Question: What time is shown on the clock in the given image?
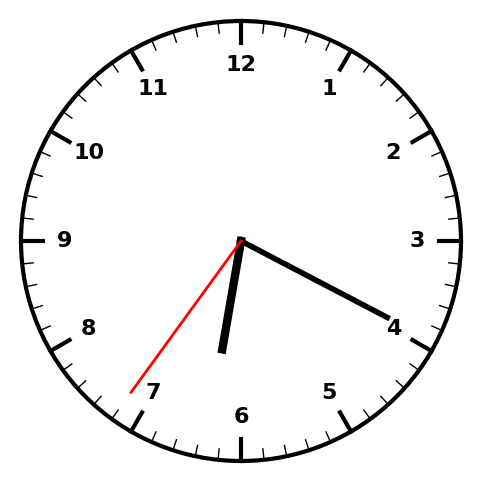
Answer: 06:19:36